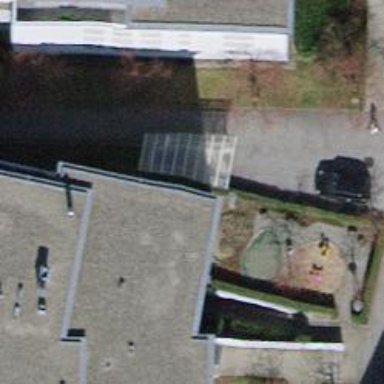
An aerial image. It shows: Parking entrance.